Question: I have integration with other servers using API
but I can not get value from the response header to complete authentication and get the session of the server
I try this code
'''
$init = curl_init();
$Auth = [];
$response_headers = [];
$header_callback = function($init,$Auth) use (&$response_headers){
$len = strlen($Auth);
$response_headers[] = $Auth;
return $len;
};
curl_setopt_array($init, [
CURLOPT_URL => 'http://ip-api/v1/rest/auth',
CURLOPT_HEADER => true,
CURLOPT_HEADERFUNCTION => $header_callback
]);
$output = curl_exec($init);
$info = curl_getinfo($init);
var_dump($Auth);
echo $Auth[0];
curl_close($init);
'''
but the result is
> Warning: Undefined array key 0 in //path
how can get this value

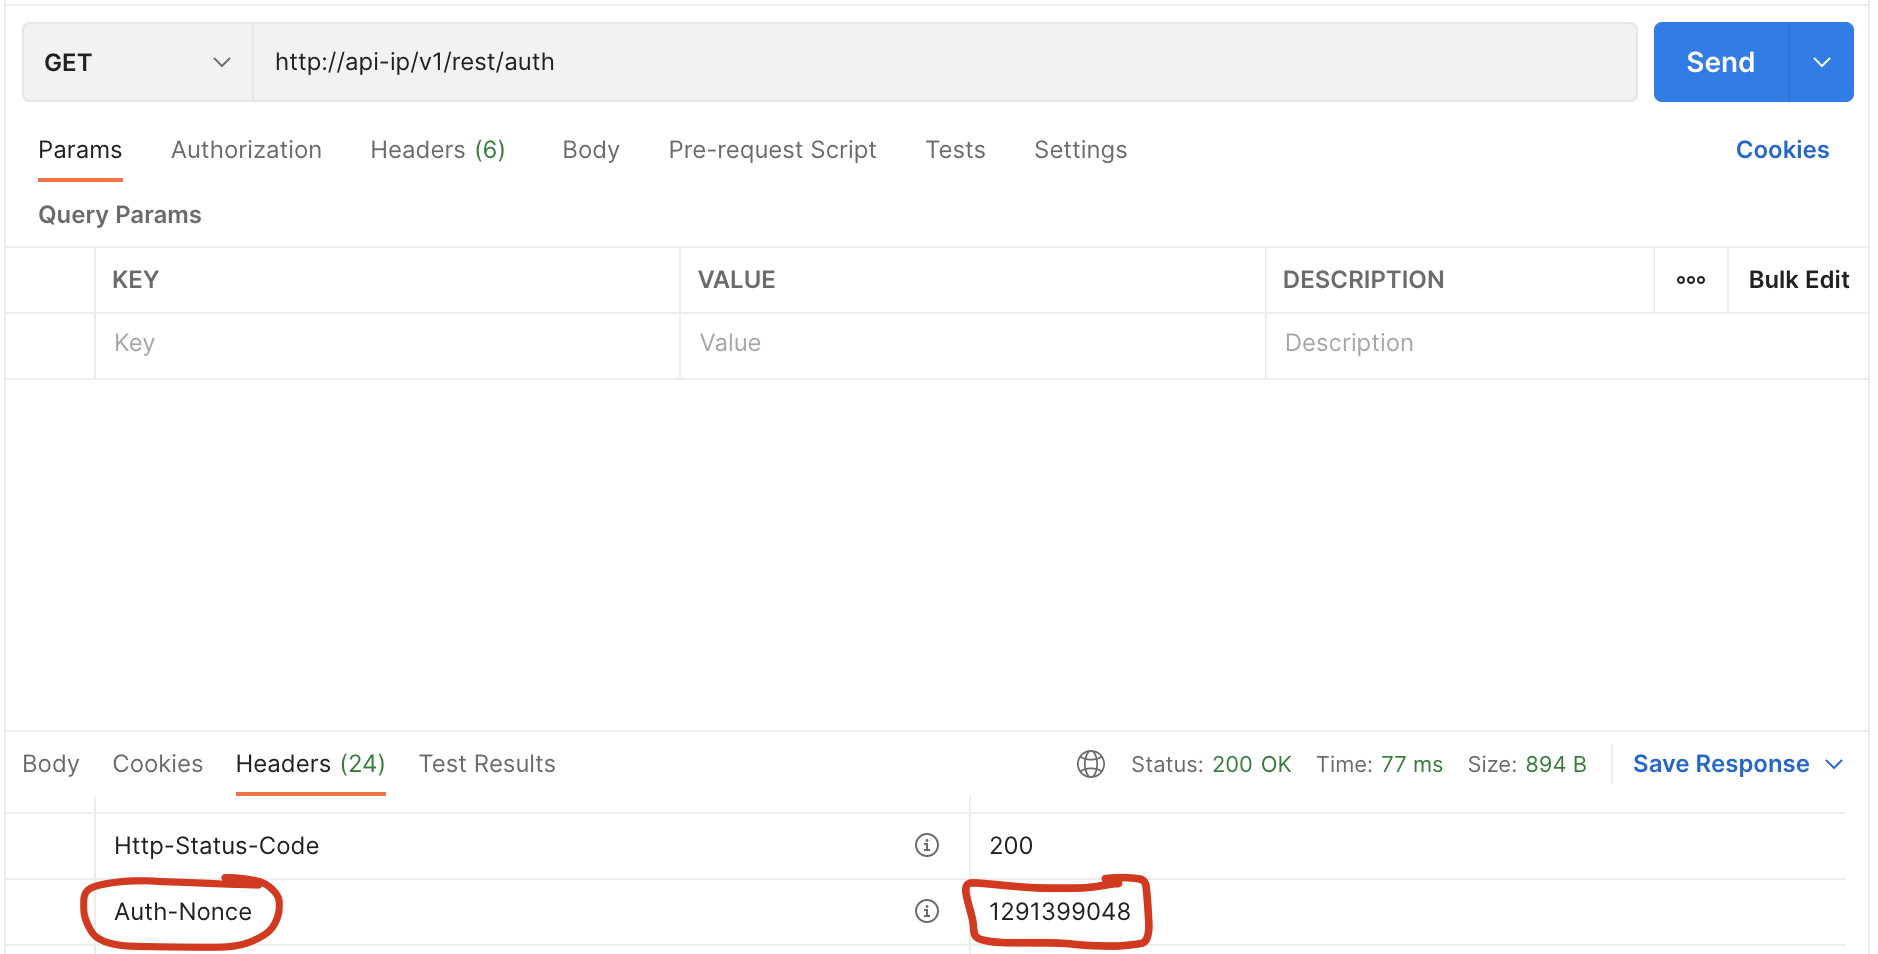
Answer: The data you need is within '$response_headers', not '$Auth'.
e.g.
'''
echo $response_headers [11];
'''
would get you the specific value.